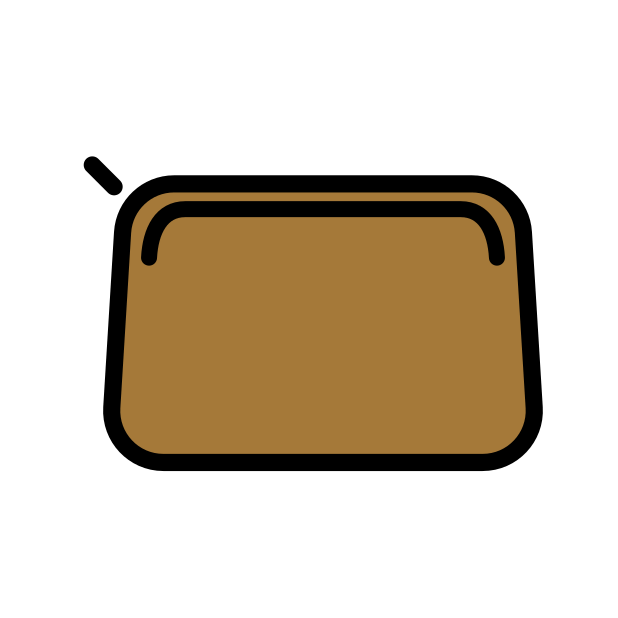
clutch bag